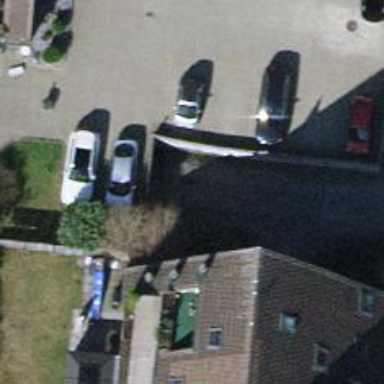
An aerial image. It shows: Parking entrance.